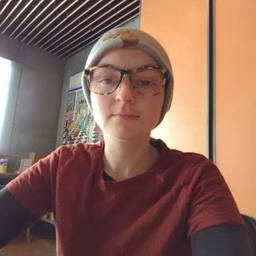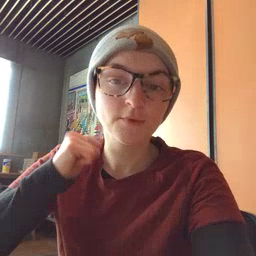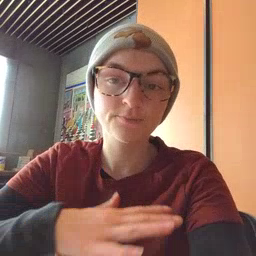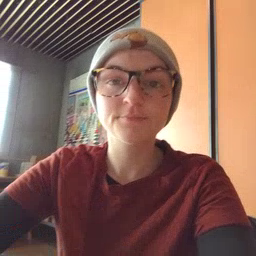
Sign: backyard